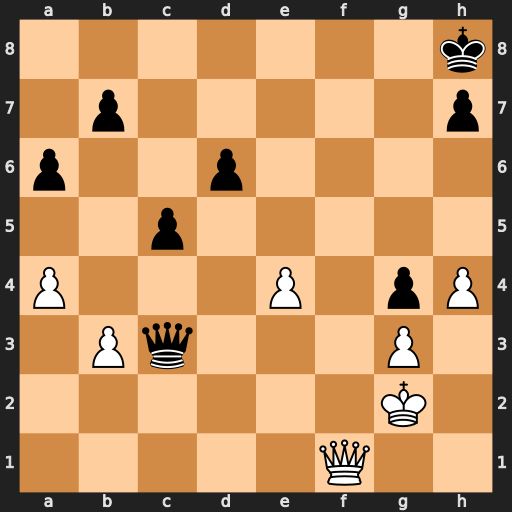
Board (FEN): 7k/1p5p/p2p4/2p5/P3P1pP/1Pq3P1/6K1/5Q2
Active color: w
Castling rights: -
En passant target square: -
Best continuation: Qf8#